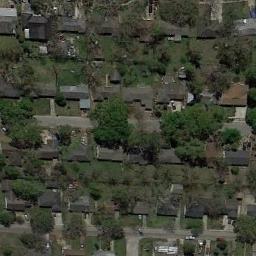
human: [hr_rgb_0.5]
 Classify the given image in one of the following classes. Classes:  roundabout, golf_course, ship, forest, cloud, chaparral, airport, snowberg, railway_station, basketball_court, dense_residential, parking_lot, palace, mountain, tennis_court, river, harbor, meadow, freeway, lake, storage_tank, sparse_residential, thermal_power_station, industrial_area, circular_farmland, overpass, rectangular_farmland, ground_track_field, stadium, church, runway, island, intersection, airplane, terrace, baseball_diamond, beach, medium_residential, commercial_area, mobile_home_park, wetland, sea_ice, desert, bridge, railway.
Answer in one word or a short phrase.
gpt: medium_residential